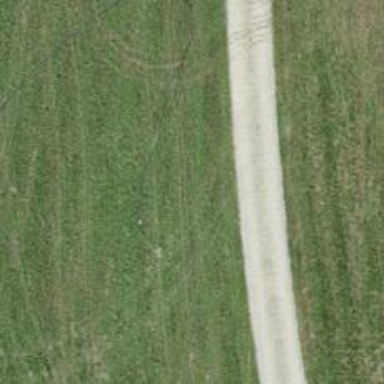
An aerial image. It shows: Well-maintained track road with grade 1 tracktype.